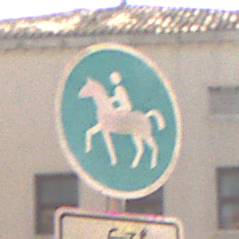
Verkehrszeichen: Reitweg
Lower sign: EinspurigeFahrzeugeFrei6
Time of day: MorningAfternoon
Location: Outdoor (Urban)
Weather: Clear
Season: NotSpecified
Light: Natural